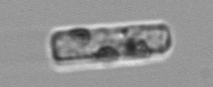
Label: Guinardia_delicatula